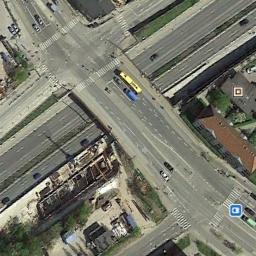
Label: overpass